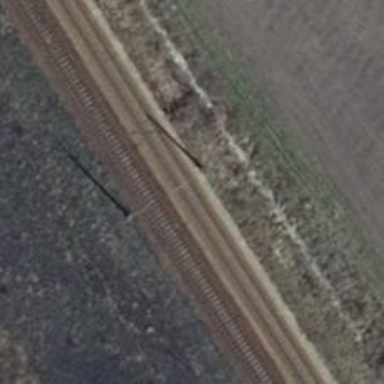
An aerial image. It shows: Railway track with contact lines for electrification.